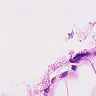
Metastatic tissue present: no